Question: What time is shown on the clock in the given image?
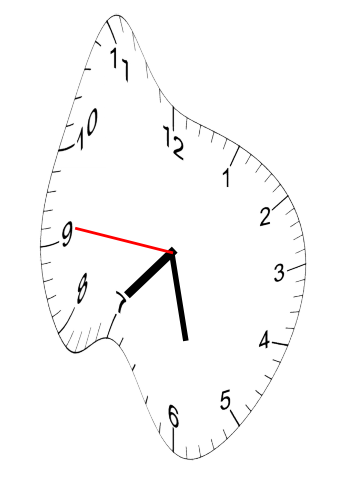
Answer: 07:27:46